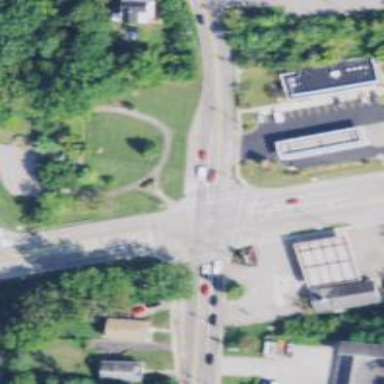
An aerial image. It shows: Crossing with line markings on the road.